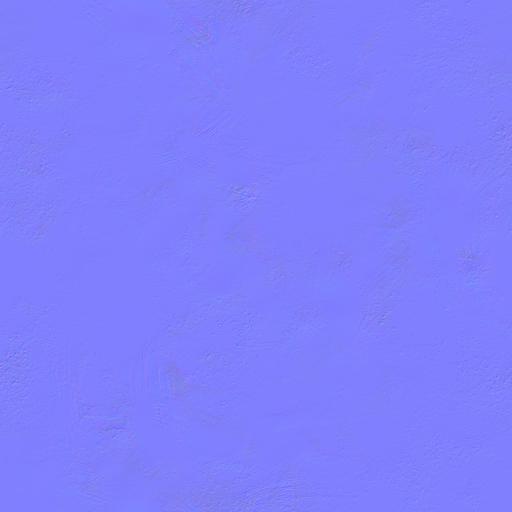
bronze dark erode erosion metal old rust rusted scratched scratches